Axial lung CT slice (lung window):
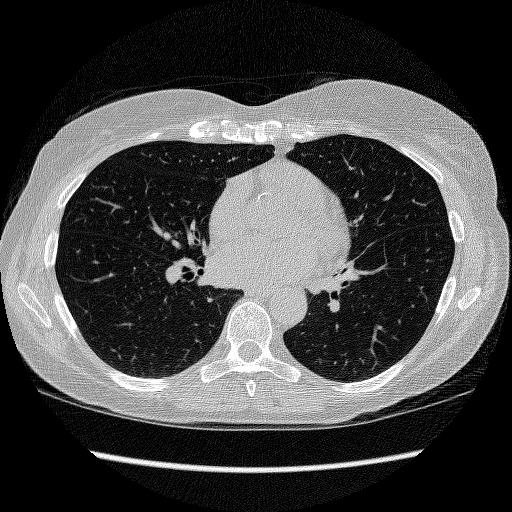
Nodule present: no